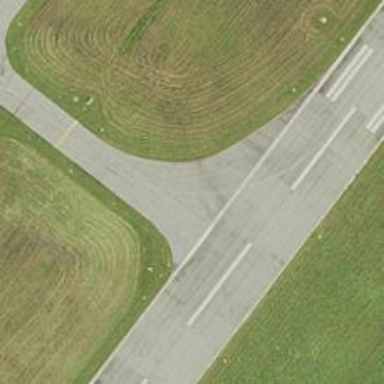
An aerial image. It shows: Image of taxiway at airport.